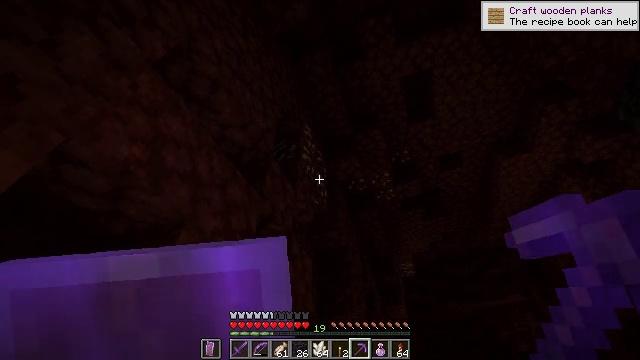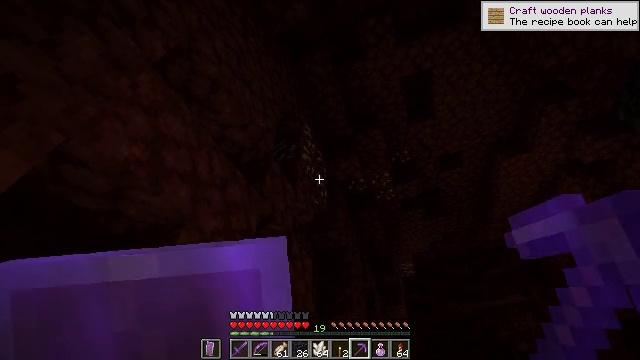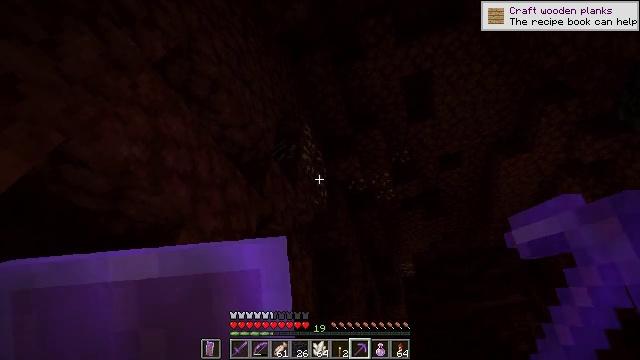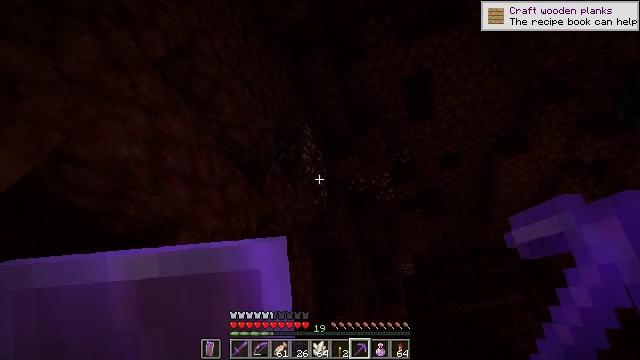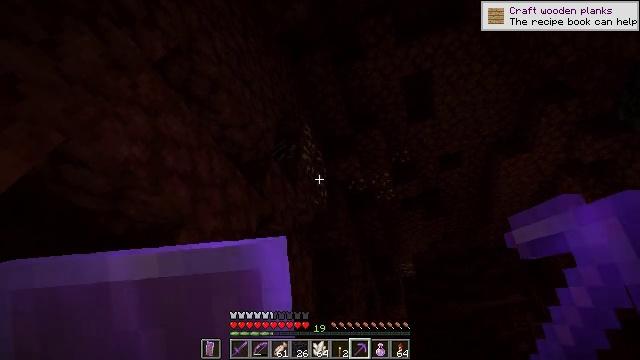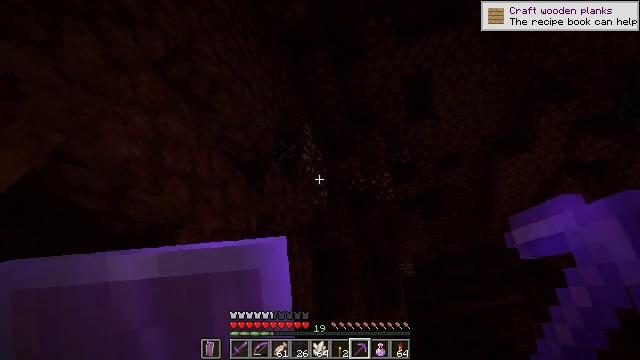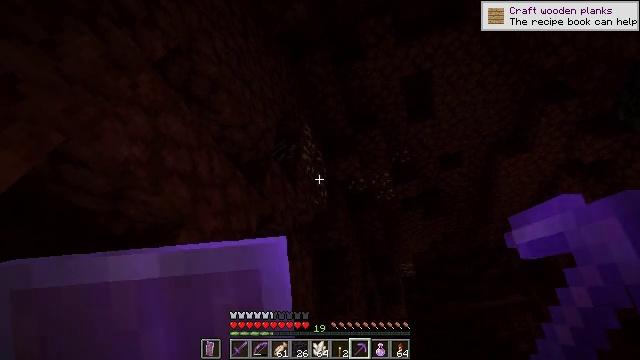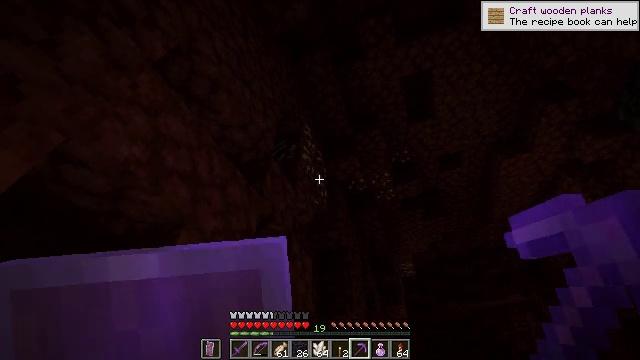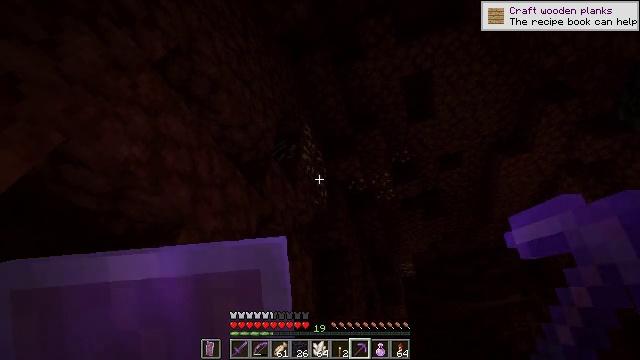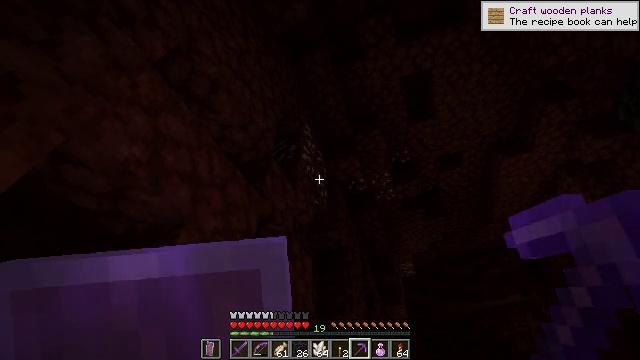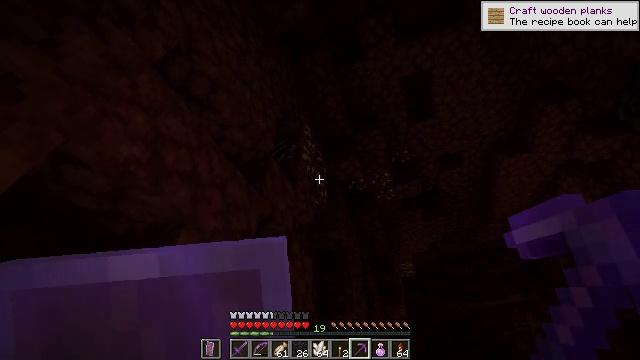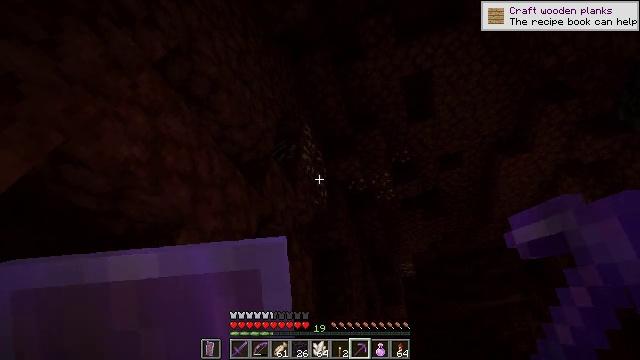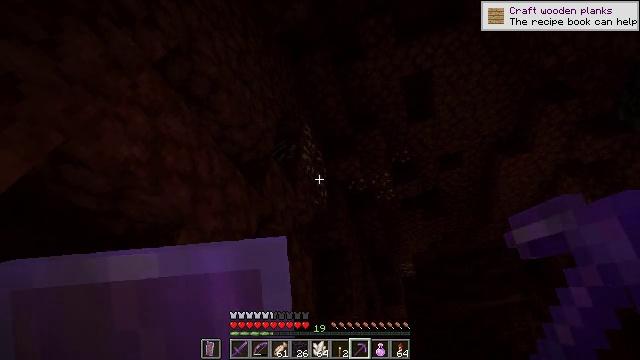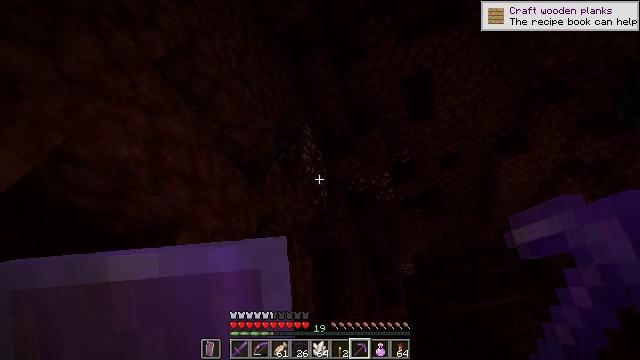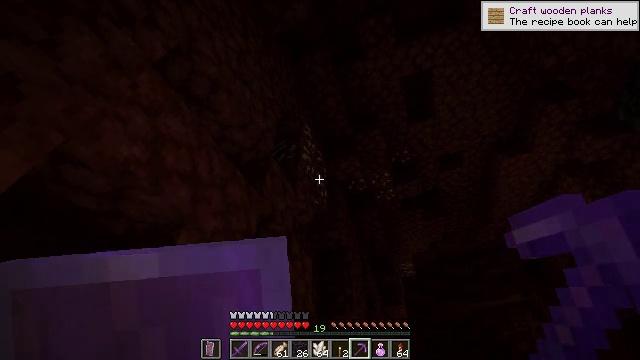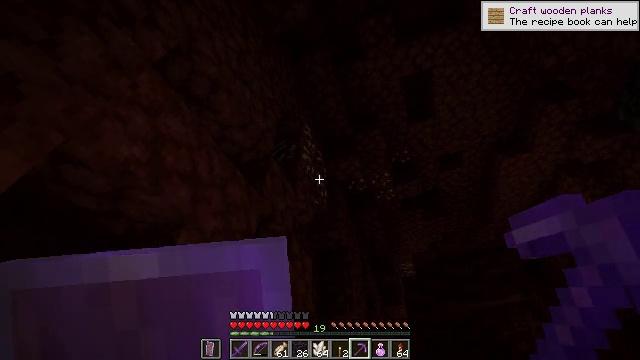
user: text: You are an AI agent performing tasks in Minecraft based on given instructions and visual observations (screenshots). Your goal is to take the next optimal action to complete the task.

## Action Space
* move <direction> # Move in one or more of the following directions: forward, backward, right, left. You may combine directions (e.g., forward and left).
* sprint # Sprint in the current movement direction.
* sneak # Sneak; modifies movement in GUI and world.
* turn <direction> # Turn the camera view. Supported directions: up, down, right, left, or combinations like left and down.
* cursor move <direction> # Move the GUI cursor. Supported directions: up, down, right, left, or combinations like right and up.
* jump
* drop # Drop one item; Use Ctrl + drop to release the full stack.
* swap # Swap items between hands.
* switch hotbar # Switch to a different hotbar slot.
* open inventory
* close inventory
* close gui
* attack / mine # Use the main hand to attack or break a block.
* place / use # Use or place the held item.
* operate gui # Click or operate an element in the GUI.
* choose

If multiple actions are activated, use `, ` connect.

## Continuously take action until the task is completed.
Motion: motion action
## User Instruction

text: Gather nether quartz ore with a pickaxe.
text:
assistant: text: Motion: no_op
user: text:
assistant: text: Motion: no_op
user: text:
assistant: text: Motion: no_op
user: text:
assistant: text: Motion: no_op
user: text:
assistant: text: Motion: no_op
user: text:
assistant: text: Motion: no_op
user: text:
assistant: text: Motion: no_op
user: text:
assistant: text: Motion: no_op
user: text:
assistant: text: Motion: no_op
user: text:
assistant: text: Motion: no_op
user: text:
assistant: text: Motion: no_op
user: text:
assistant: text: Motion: no_op
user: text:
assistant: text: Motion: no_op
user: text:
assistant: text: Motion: no_op
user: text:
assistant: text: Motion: no_op
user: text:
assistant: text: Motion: turn left and down
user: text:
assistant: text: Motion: turn left and down
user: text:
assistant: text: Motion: turn right and down
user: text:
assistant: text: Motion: turn down
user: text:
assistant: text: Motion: no_op
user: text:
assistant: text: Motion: no_op
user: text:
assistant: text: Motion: no_op
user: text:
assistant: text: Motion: no_op
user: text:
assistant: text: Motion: no_op
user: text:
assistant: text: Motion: no_op
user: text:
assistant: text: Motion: no_op
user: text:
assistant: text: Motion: no_op
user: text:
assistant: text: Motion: no_op
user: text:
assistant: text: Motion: no_op
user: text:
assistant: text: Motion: no_op